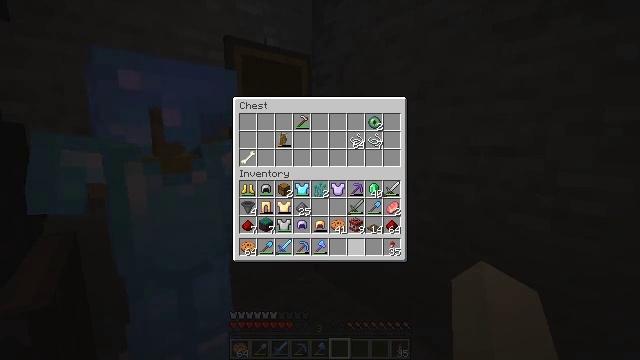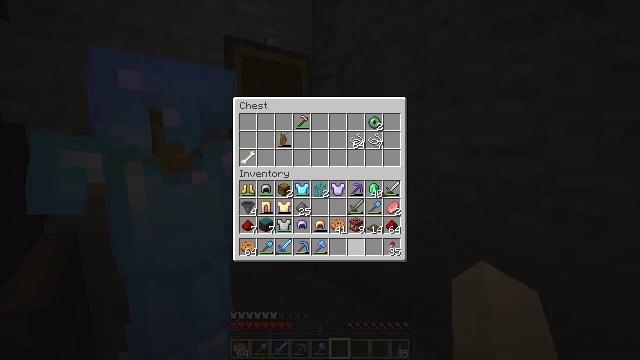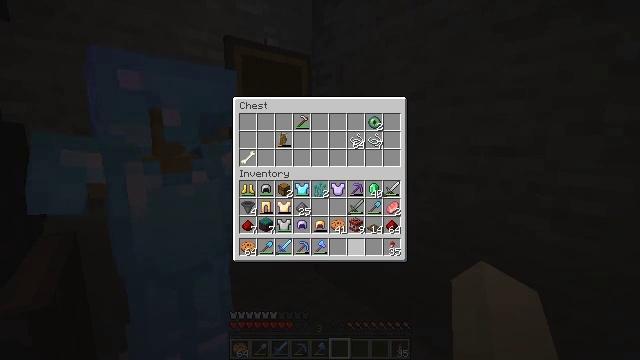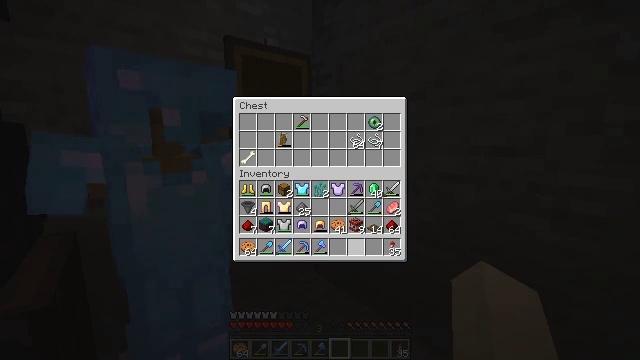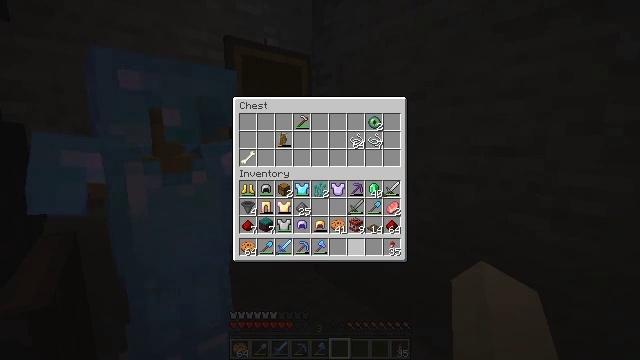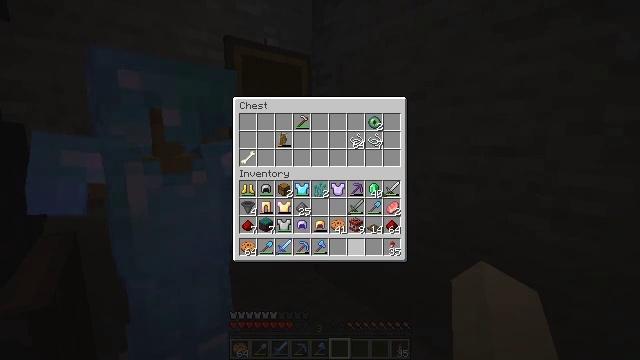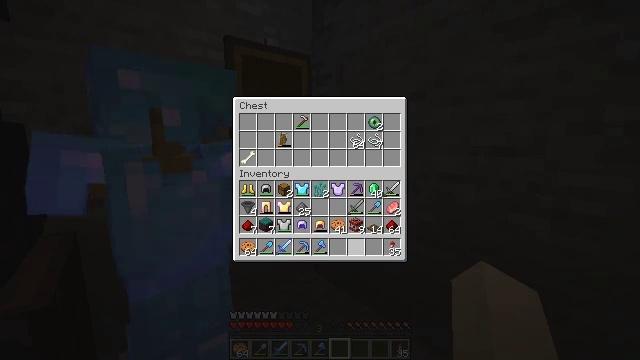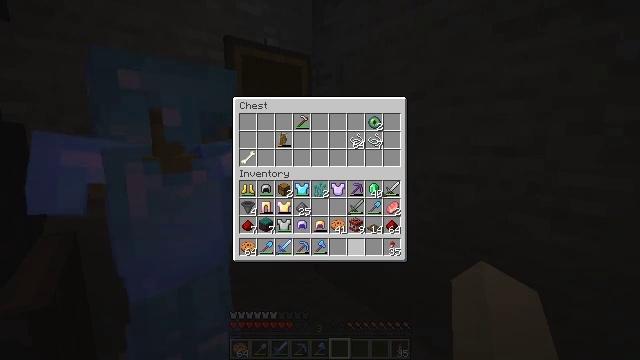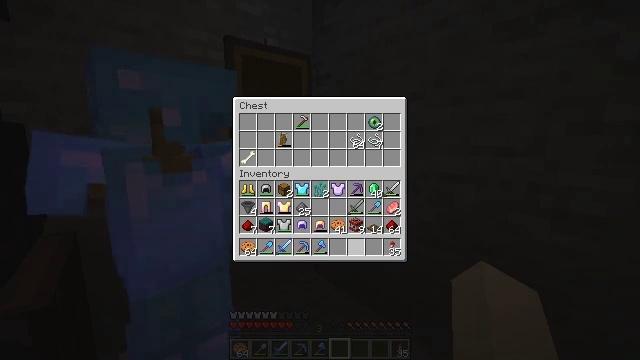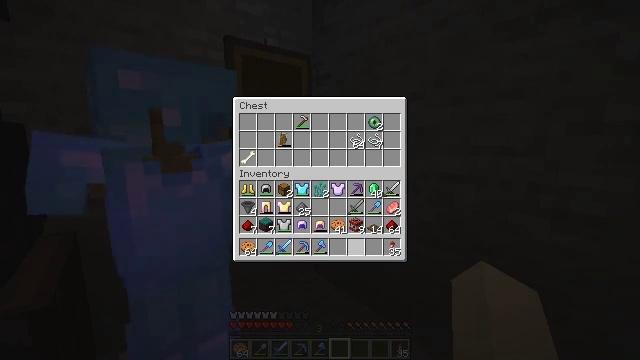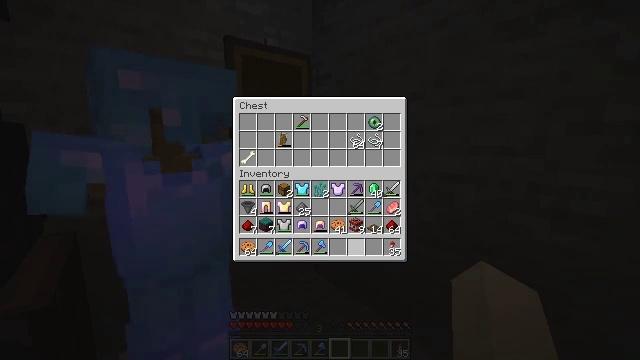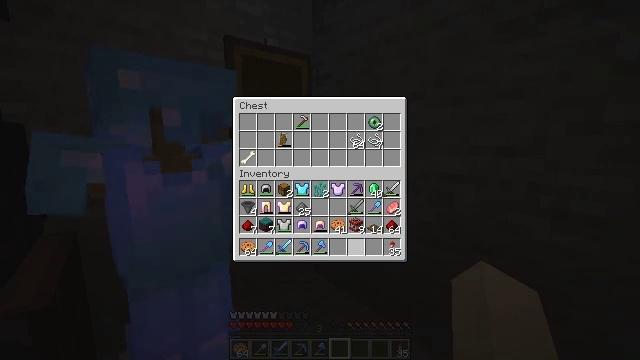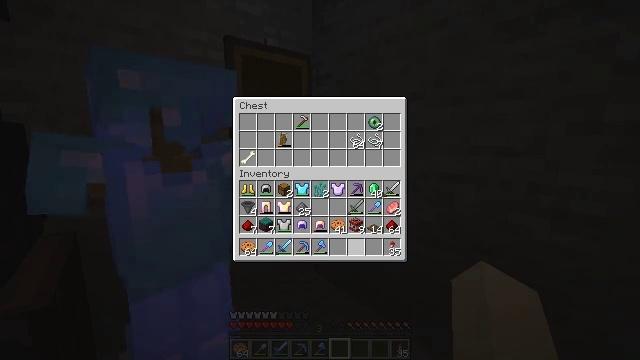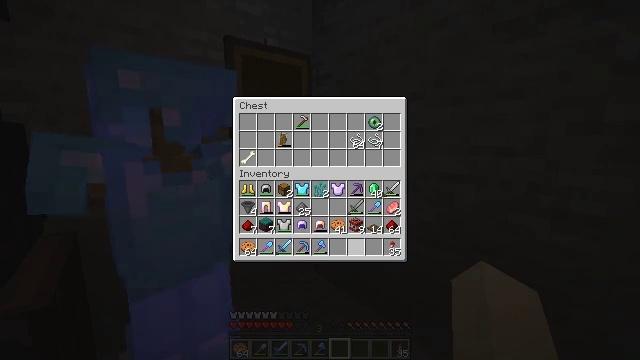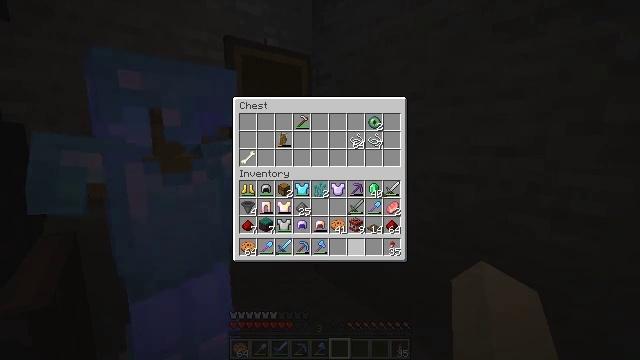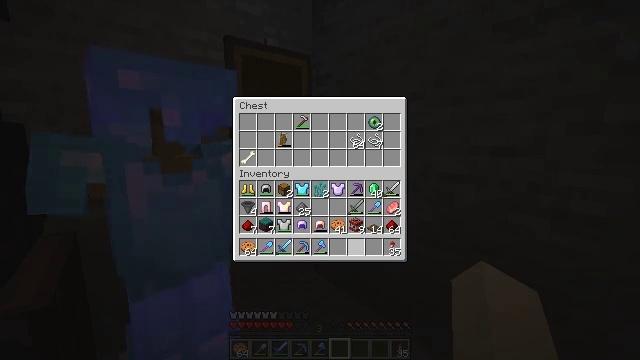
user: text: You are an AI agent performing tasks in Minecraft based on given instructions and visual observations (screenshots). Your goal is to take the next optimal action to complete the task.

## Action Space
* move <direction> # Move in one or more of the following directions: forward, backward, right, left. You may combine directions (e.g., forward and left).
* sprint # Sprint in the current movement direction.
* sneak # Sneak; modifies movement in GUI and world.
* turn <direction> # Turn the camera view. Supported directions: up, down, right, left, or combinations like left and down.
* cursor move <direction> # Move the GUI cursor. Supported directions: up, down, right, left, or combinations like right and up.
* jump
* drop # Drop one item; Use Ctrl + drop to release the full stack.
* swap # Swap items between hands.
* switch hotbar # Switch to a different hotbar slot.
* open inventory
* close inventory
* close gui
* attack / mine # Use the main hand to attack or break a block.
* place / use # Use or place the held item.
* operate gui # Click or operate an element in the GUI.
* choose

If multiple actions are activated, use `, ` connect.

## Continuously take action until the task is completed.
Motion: motion action
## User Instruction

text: Combine gold nuggets and a carrot to make a golden carrot.
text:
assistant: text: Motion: no_op
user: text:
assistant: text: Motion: no_op
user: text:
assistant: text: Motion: no_op
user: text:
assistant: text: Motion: no_op
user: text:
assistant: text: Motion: no_op
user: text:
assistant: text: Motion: no_op
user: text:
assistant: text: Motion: no_op
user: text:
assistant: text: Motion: no_op
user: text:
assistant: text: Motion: no_op
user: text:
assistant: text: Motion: no_op
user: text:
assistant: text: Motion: no_op
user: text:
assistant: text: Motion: no_op
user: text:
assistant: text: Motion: no_op
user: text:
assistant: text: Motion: no_op
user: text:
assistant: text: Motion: no_op
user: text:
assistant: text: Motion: no_op
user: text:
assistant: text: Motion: no_op
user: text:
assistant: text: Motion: no_op
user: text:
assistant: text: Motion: no_op
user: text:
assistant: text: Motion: no_op
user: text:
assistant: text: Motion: no_op
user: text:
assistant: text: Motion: no_op
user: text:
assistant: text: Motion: no_op
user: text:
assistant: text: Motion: no_op
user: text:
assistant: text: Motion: turn left and down
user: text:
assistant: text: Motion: turn left and down
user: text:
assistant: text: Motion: turn left
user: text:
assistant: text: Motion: turn left
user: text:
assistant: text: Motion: turn left
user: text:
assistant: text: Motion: no_op